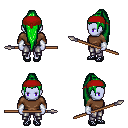
a pixel art fantasy rpg character, female body template, dark elf, purple skin, brown long-sleeve shirt, metal pants, green extra-long topknot hairstyle, red bandana, white cloth bracers, ghillies, spear, four views (front, back, left, right), 2x2 character sprite sheet, small pixel art, hard edges, no anti-aliasing